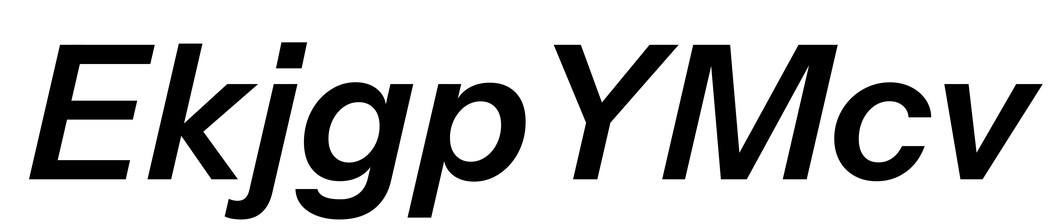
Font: InstrumentSans-Italic_SemiBold_Italic